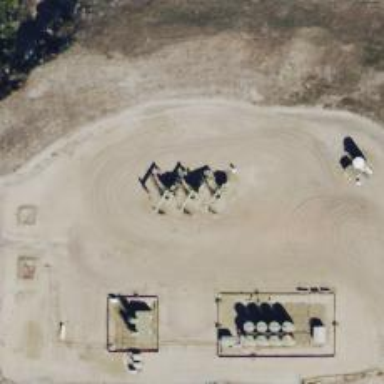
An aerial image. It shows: Petroleum well that is man-made.